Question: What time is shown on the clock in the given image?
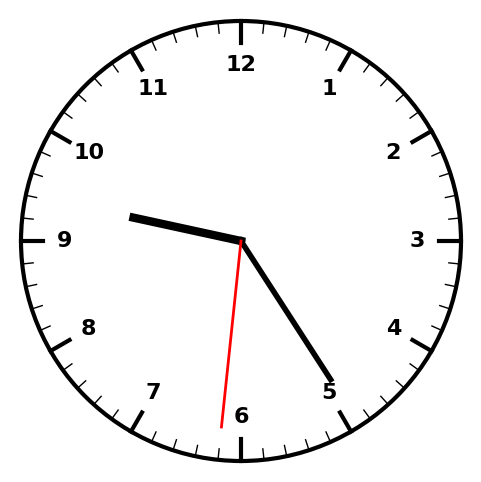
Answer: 09:24:31